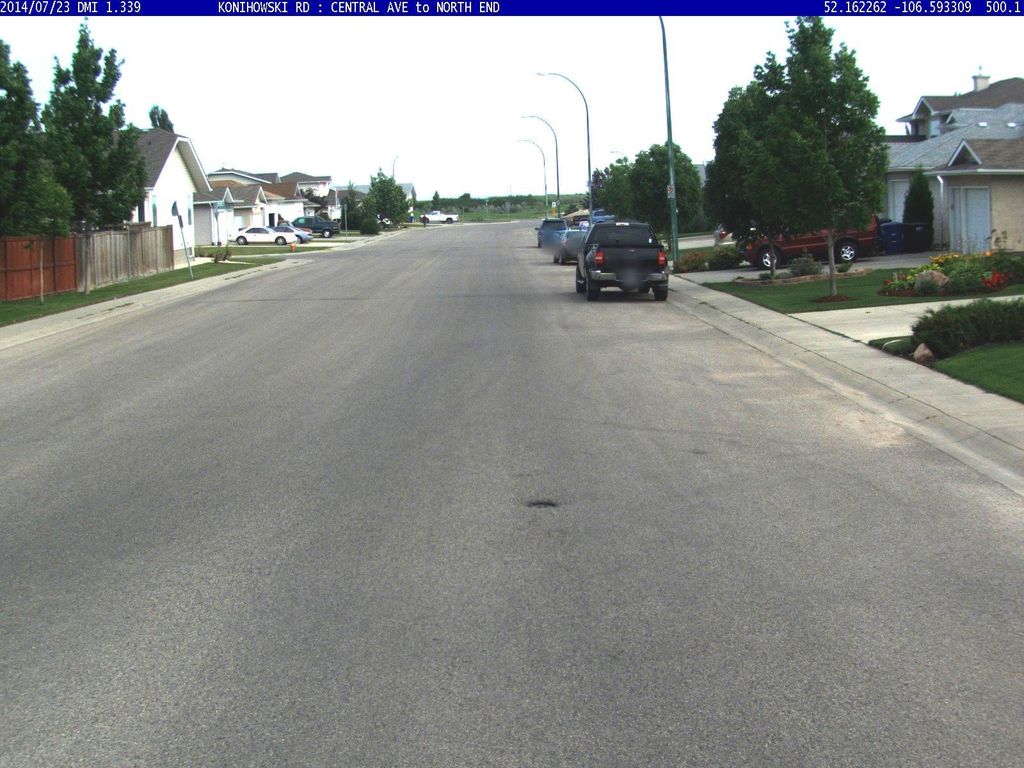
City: saskatoon